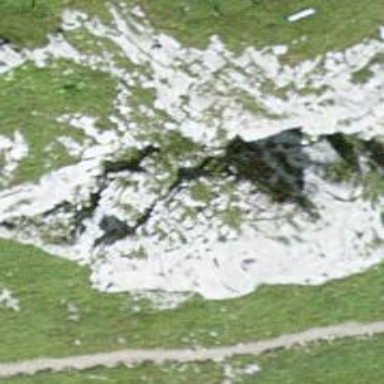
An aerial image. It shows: Natural cliff.